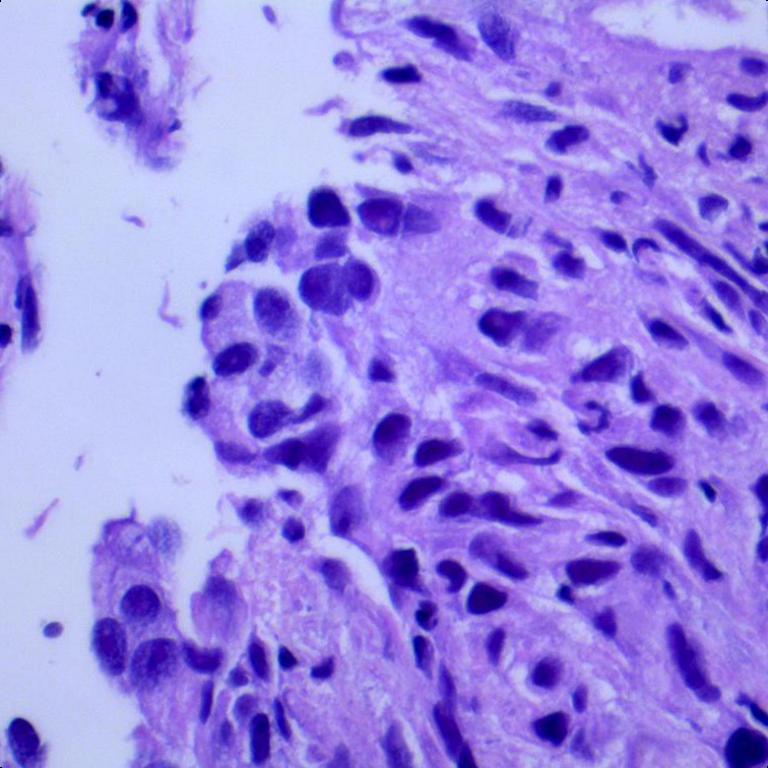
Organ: lung
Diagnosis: adenocarcinomas